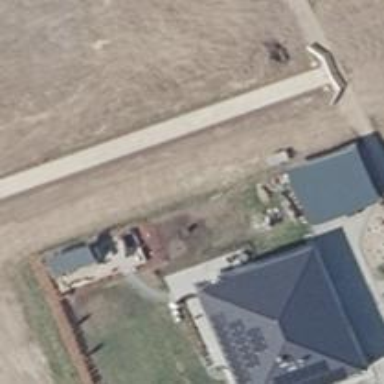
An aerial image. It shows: Detached building with hipped roof.